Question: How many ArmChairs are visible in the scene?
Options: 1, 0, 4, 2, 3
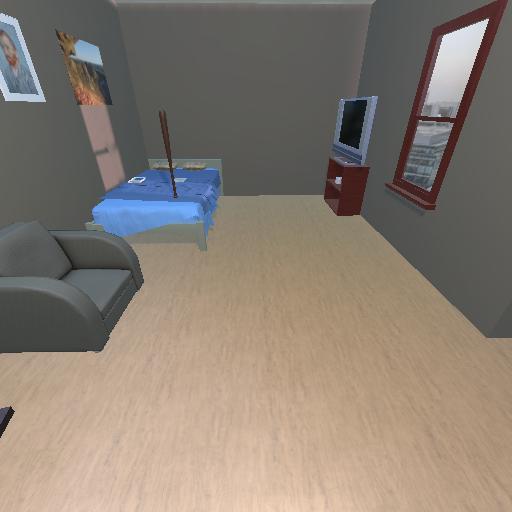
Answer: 1